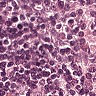
Metastatic tissue present: no